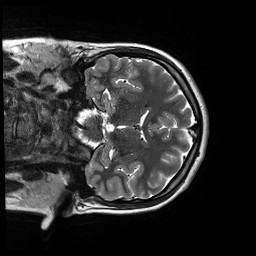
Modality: T2w
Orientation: coronal
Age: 21
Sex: male